Interaction volume radius: 10 \u00c5
Interaction volume height: 15 \u00c5
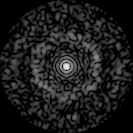
Disorder parameter: 0.8584